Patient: sex M, age 81
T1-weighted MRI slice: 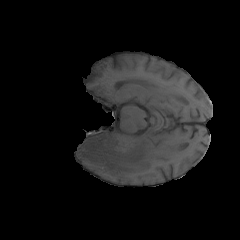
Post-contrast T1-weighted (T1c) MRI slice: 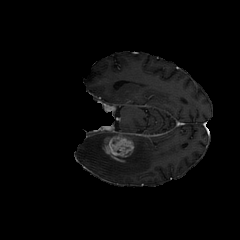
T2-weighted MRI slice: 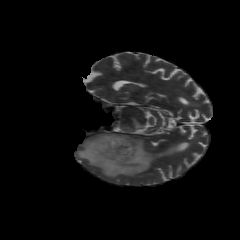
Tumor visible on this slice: yes
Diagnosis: Glioblastoma, IDH-wildtype
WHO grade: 4